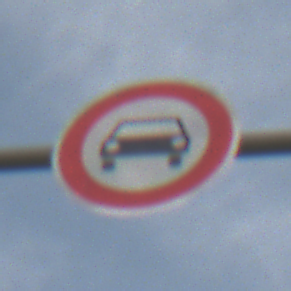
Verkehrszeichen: VerbotKraftwagen
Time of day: MorningAfternoon
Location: Outdoor (Nature)
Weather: PartlyCloudy
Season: NotSpecified
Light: Natural